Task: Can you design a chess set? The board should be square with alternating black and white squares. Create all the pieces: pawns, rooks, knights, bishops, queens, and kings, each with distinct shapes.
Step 4536:
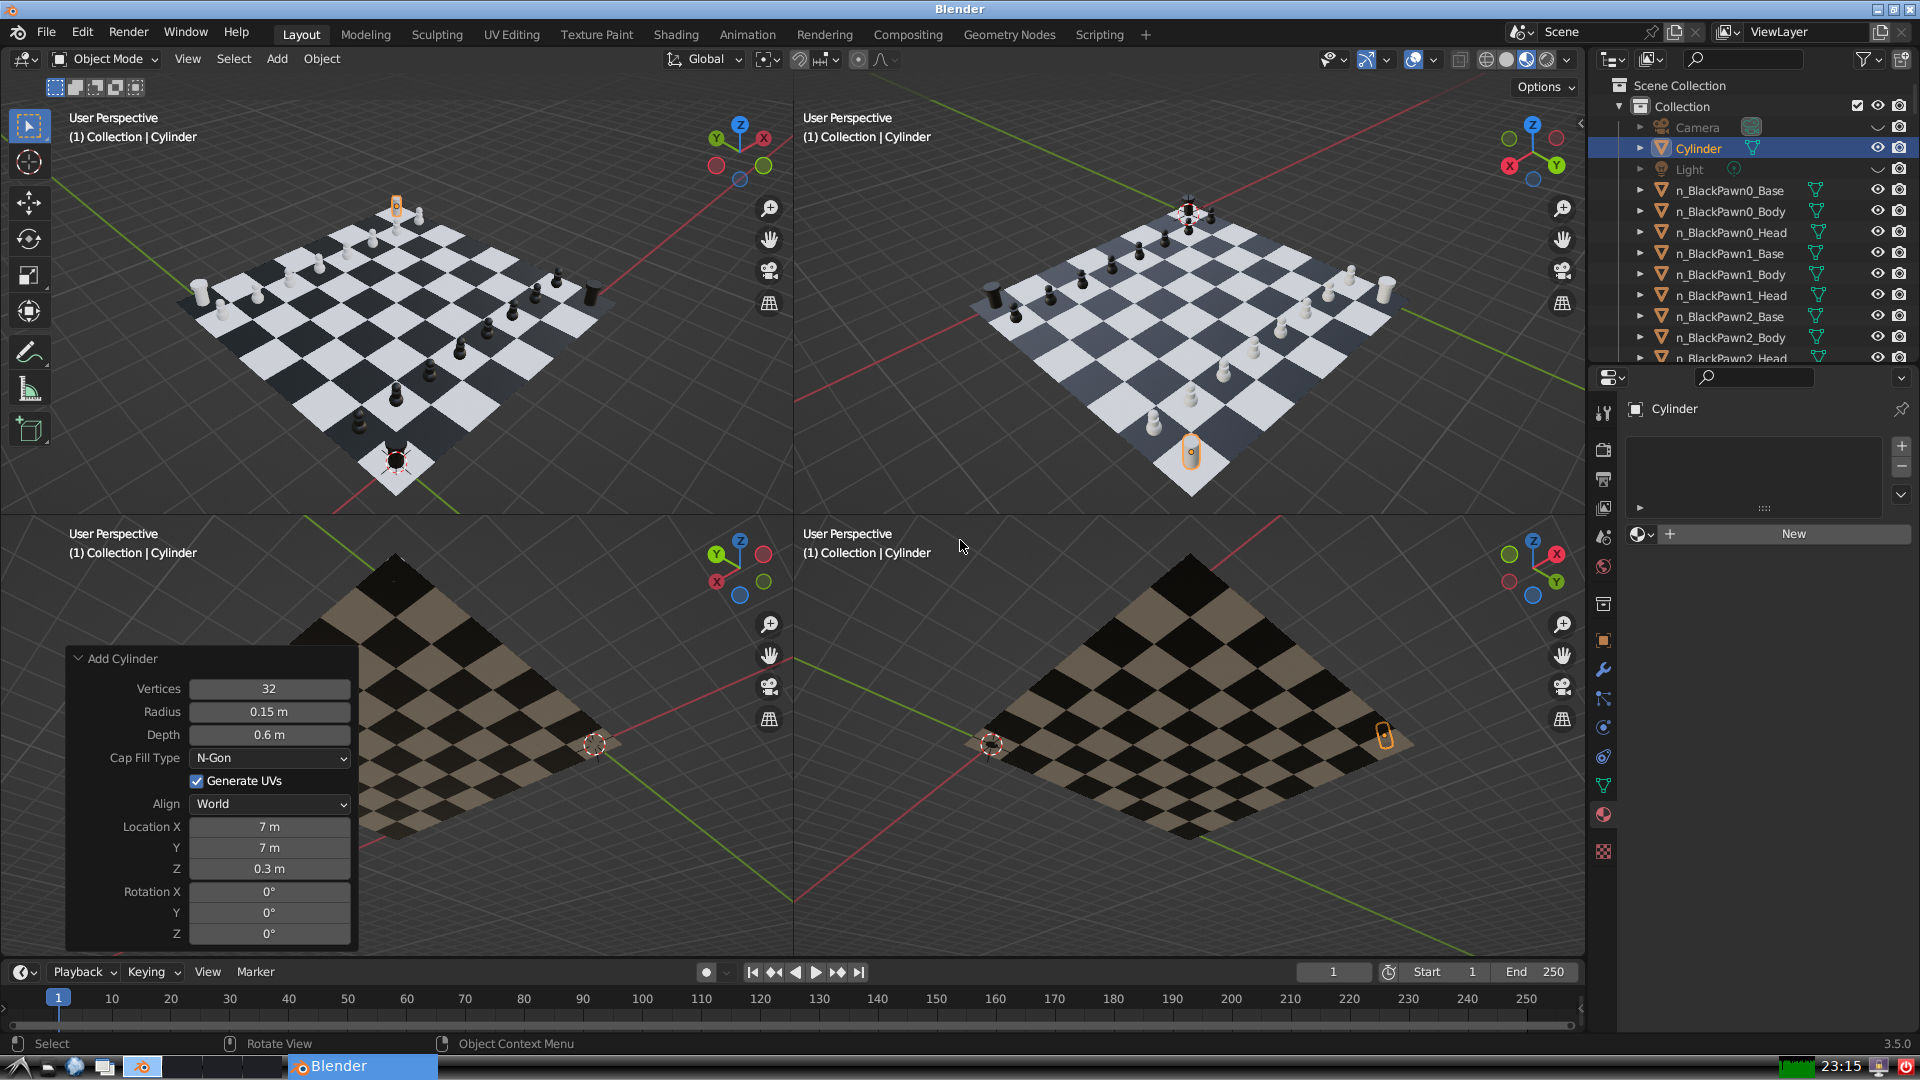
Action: {"mouse_move": [1608, 631]}